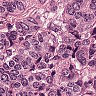
Metastatic tissue present: yes